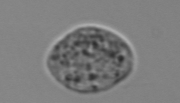
Label: Amoeba